Interaction volume radius: 10 \u00c5
Interaction volume height: 15 \u00c5
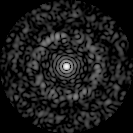
Disorder parameter: 0.8238